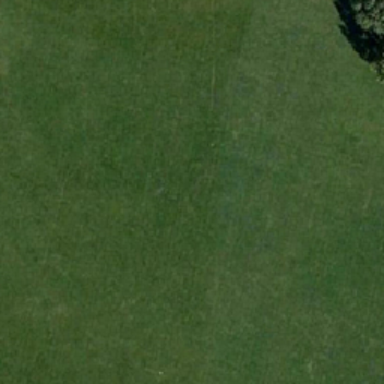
There are two trees on the prairie .